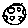
Label: moon